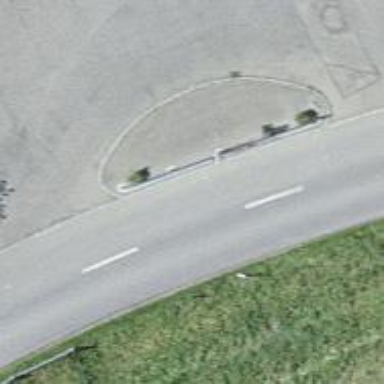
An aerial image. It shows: Bus stop with designated public transport stop position.